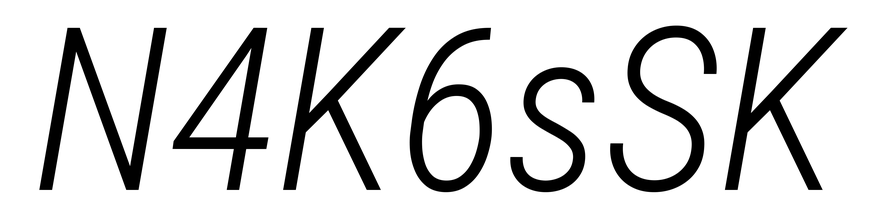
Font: Roboto-Italic_Condensed_Light_Italic